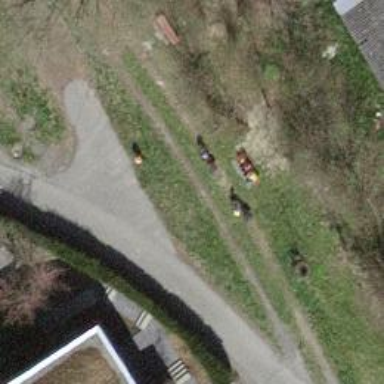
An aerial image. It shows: Red bench.